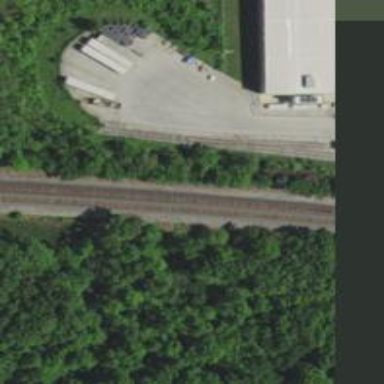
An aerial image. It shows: Railway track.